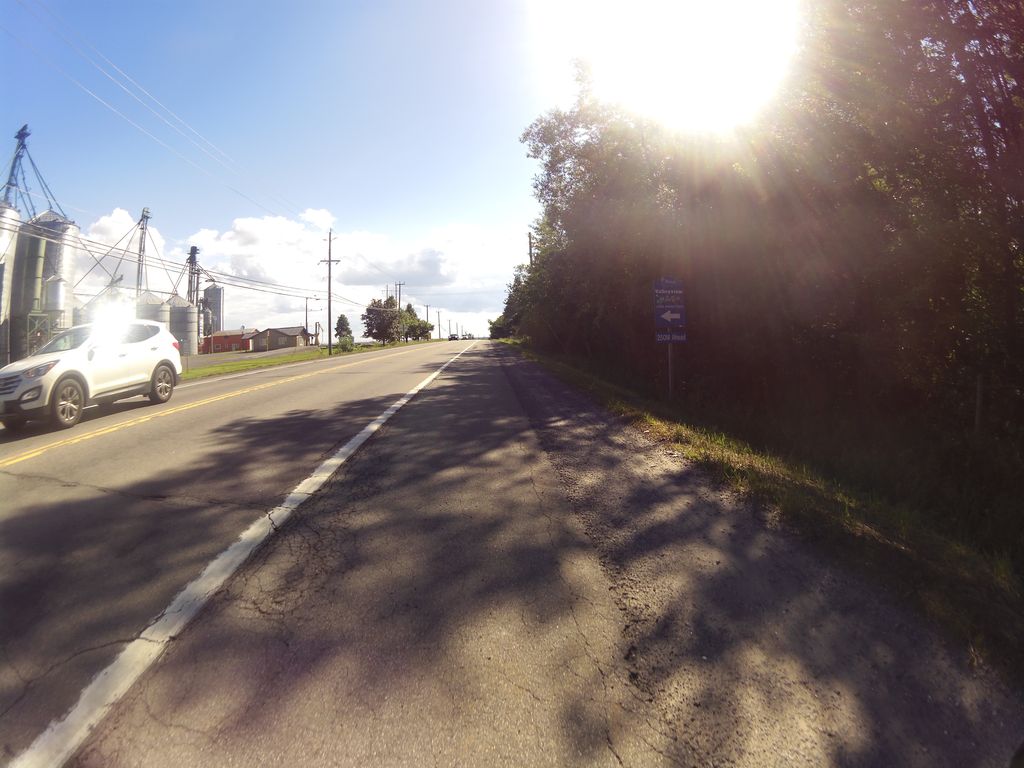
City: ottawa-gatineau